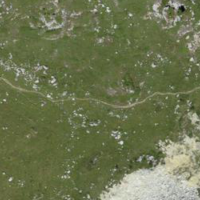
EUNIS habitat code: 26
Species observed at this site:
Kalmia procumbens